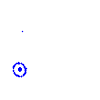
Particle: proton